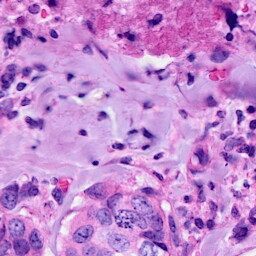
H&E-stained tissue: Breast